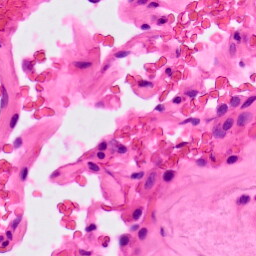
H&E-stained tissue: Lung